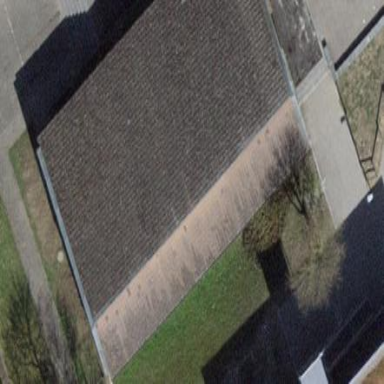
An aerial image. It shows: Building with tiled roof.